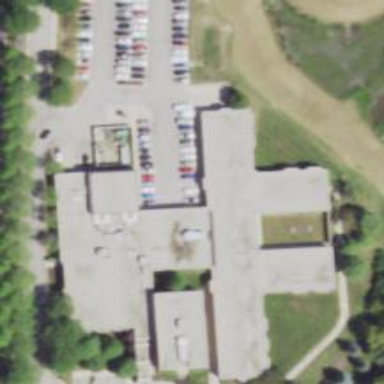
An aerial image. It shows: Commercial building used for commercial purposes.